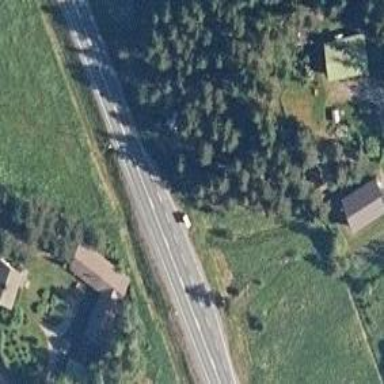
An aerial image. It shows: Asphalt road classified as trunk highway.